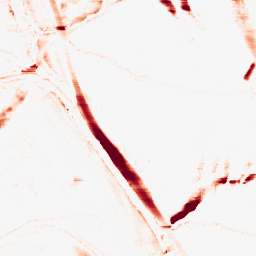
Category: morphological
Decomposition family: morphological_rect
Decomposition parameters: operation: opening
width: 20
height: 5
Upsampling method: quadratic
Upsampling parameters: scale: 4
Upsampling scale: 4